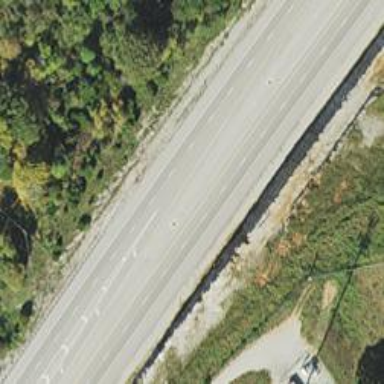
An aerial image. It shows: Expressway with asphalt surface classified as trunk highway.